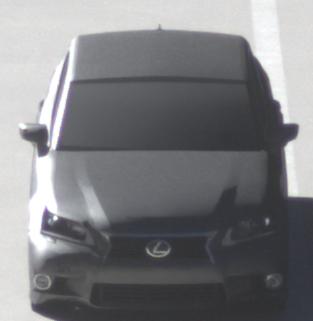
Make: Lexus
Model: GS 250
Detailed model: GS (L10)
Model produced from: 2012/06
Model produced until: 2013/12
Doors: 4
Color: gray
Road condition: dry road
Daytime: morning or afternoon
Contrast: high contrast